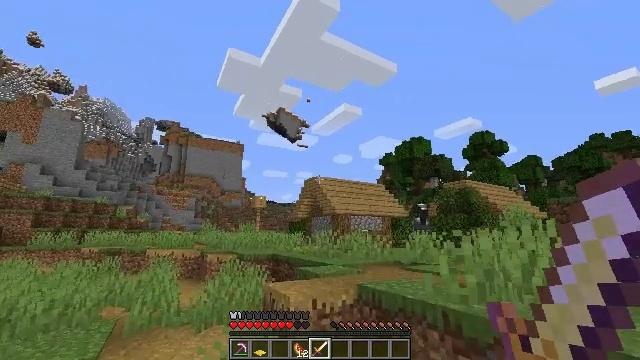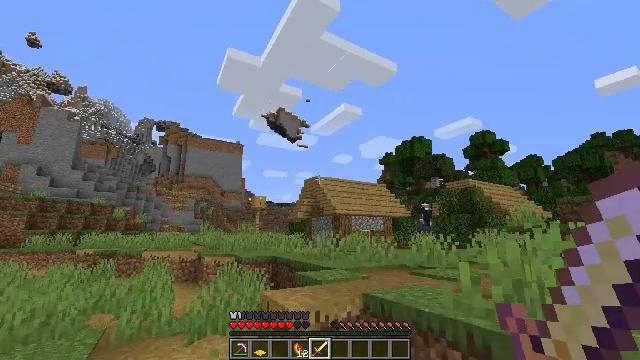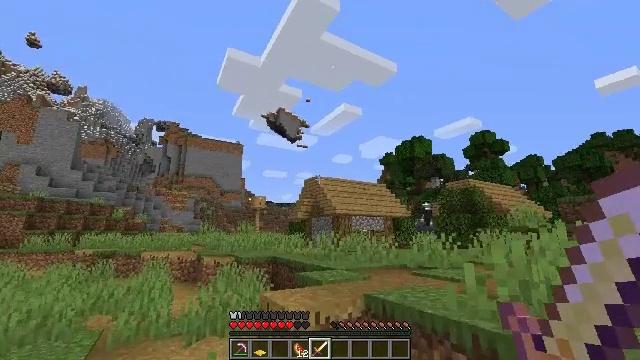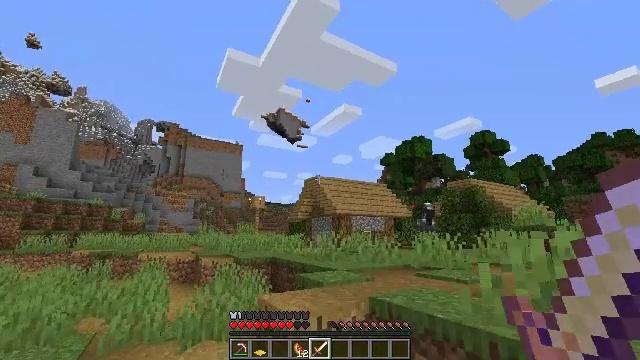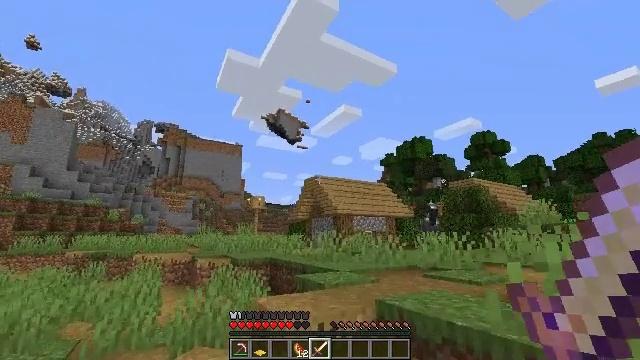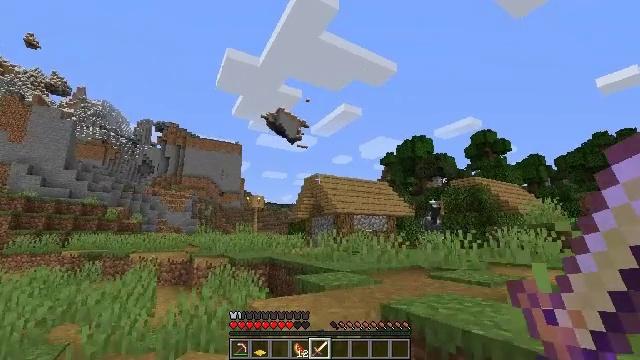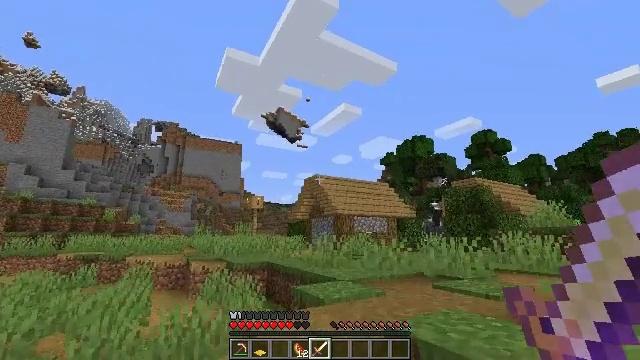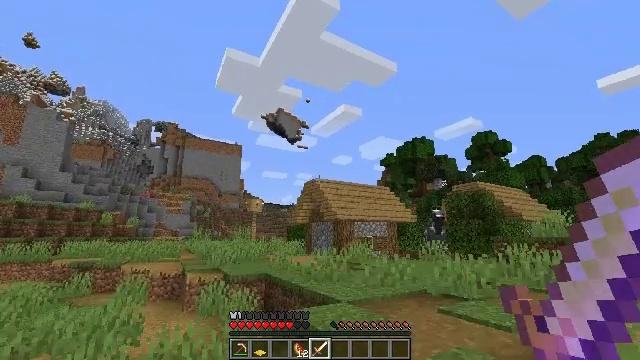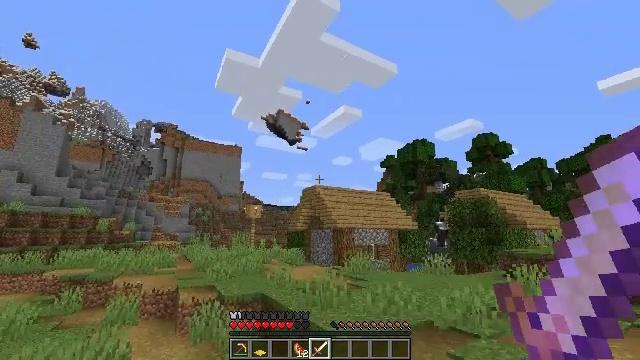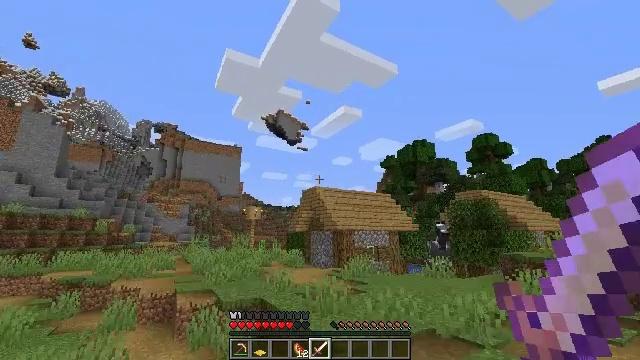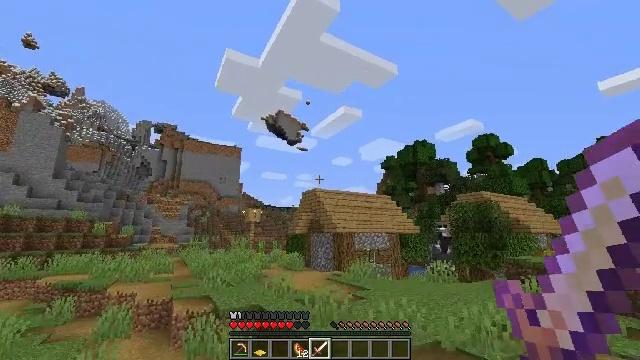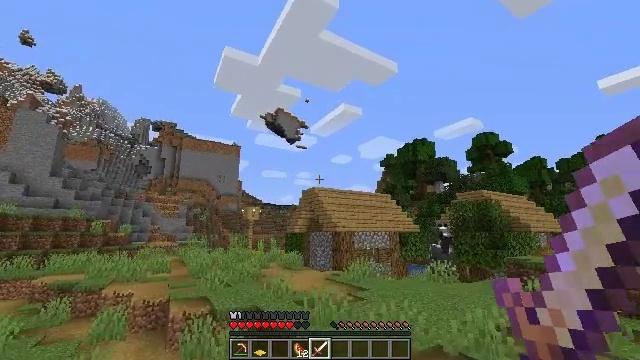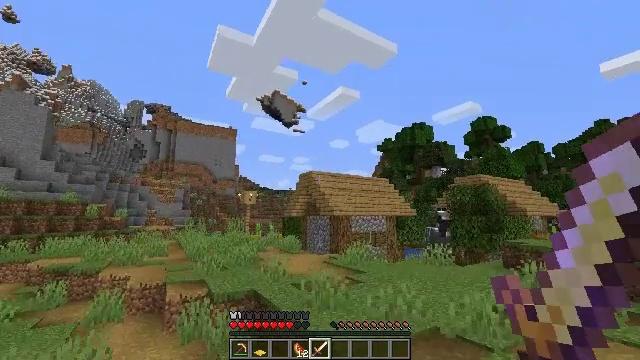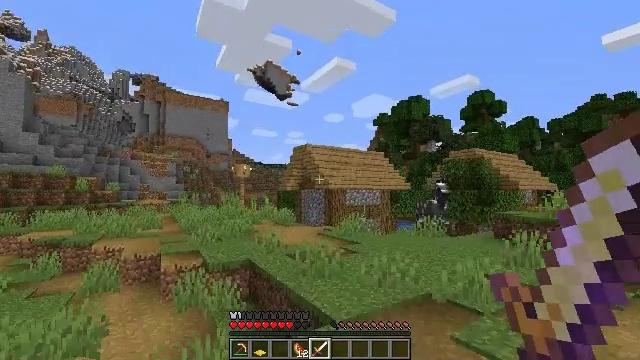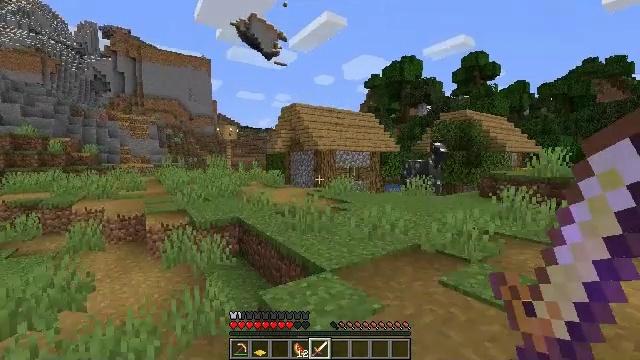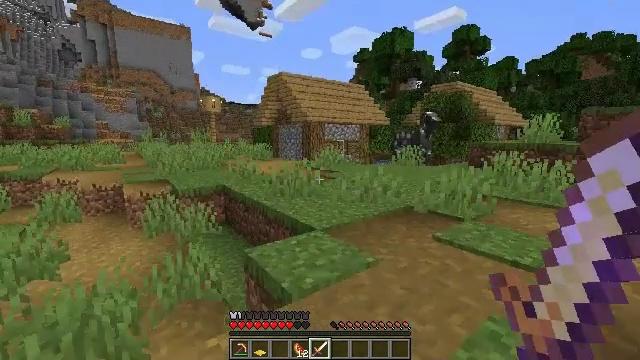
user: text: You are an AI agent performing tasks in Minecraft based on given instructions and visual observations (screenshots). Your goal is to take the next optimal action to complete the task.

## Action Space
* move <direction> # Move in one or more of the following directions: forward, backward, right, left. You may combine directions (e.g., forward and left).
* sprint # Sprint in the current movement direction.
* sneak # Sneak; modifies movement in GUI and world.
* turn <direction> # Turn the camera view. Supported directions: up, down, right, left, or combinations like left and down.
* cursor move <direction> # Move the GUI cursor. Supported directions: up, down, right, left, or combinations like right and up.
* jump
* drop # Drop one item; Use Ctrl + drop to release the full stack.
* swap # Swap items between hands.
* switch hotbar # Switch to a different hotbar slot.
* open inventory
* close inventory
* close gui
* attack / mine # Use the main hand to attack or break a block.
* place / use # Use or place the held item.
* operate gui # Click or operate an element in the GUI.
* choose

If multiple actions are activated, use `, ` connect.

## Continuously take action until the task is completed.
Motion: motion action
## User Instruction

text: Pick up the green carpet.
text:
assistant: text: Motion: move forward
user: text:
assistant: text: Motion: move forward
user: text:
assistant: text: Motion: move forward
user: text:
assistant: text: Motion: move forward
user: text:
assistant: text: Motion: move forward
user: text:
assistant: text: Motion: move forward, jump
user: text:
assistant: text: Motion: move forward, jump
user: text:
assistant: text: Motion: move forward, jump
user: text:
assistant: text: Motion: move forward, jump
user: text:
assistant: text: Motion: move forward, jump
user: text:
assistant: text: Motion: move forward
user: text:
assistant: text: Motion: move forward, turn down
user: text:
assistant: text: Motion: move forward, turn right and down
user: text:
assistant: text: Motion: move forward, turn right and down
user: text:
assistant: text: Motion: move forward, turn right and down
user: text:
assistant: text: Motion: move forward, turn right and down
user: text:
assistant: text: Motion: move forward, turn right and down
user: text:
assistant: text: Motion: move forward, turn right and down
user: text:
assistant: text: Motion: move forward, turn right
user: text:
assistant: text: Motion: move forward, turn right
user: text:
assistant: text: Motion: move forward, turn right
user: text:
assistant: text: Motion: move forward, turn right
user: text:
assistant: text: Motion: move forward, turn right
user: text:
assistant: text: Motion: move forward, turn right
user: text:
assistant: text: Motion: move forward, turn right and up
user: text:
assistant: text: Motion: move forward, turn right and up
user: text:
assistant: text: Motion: move forward, turn right and up
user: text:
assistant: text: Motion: move forward, turn right and up
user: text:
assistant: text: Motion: turn right
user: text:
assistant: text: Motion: move forward